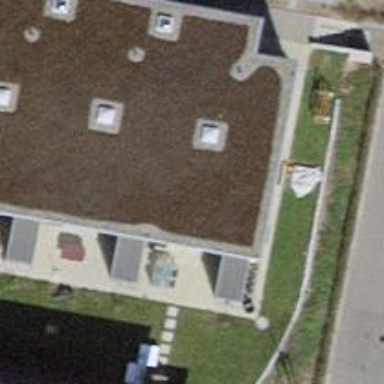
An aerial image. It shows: Flat-roofed building.